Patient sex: F
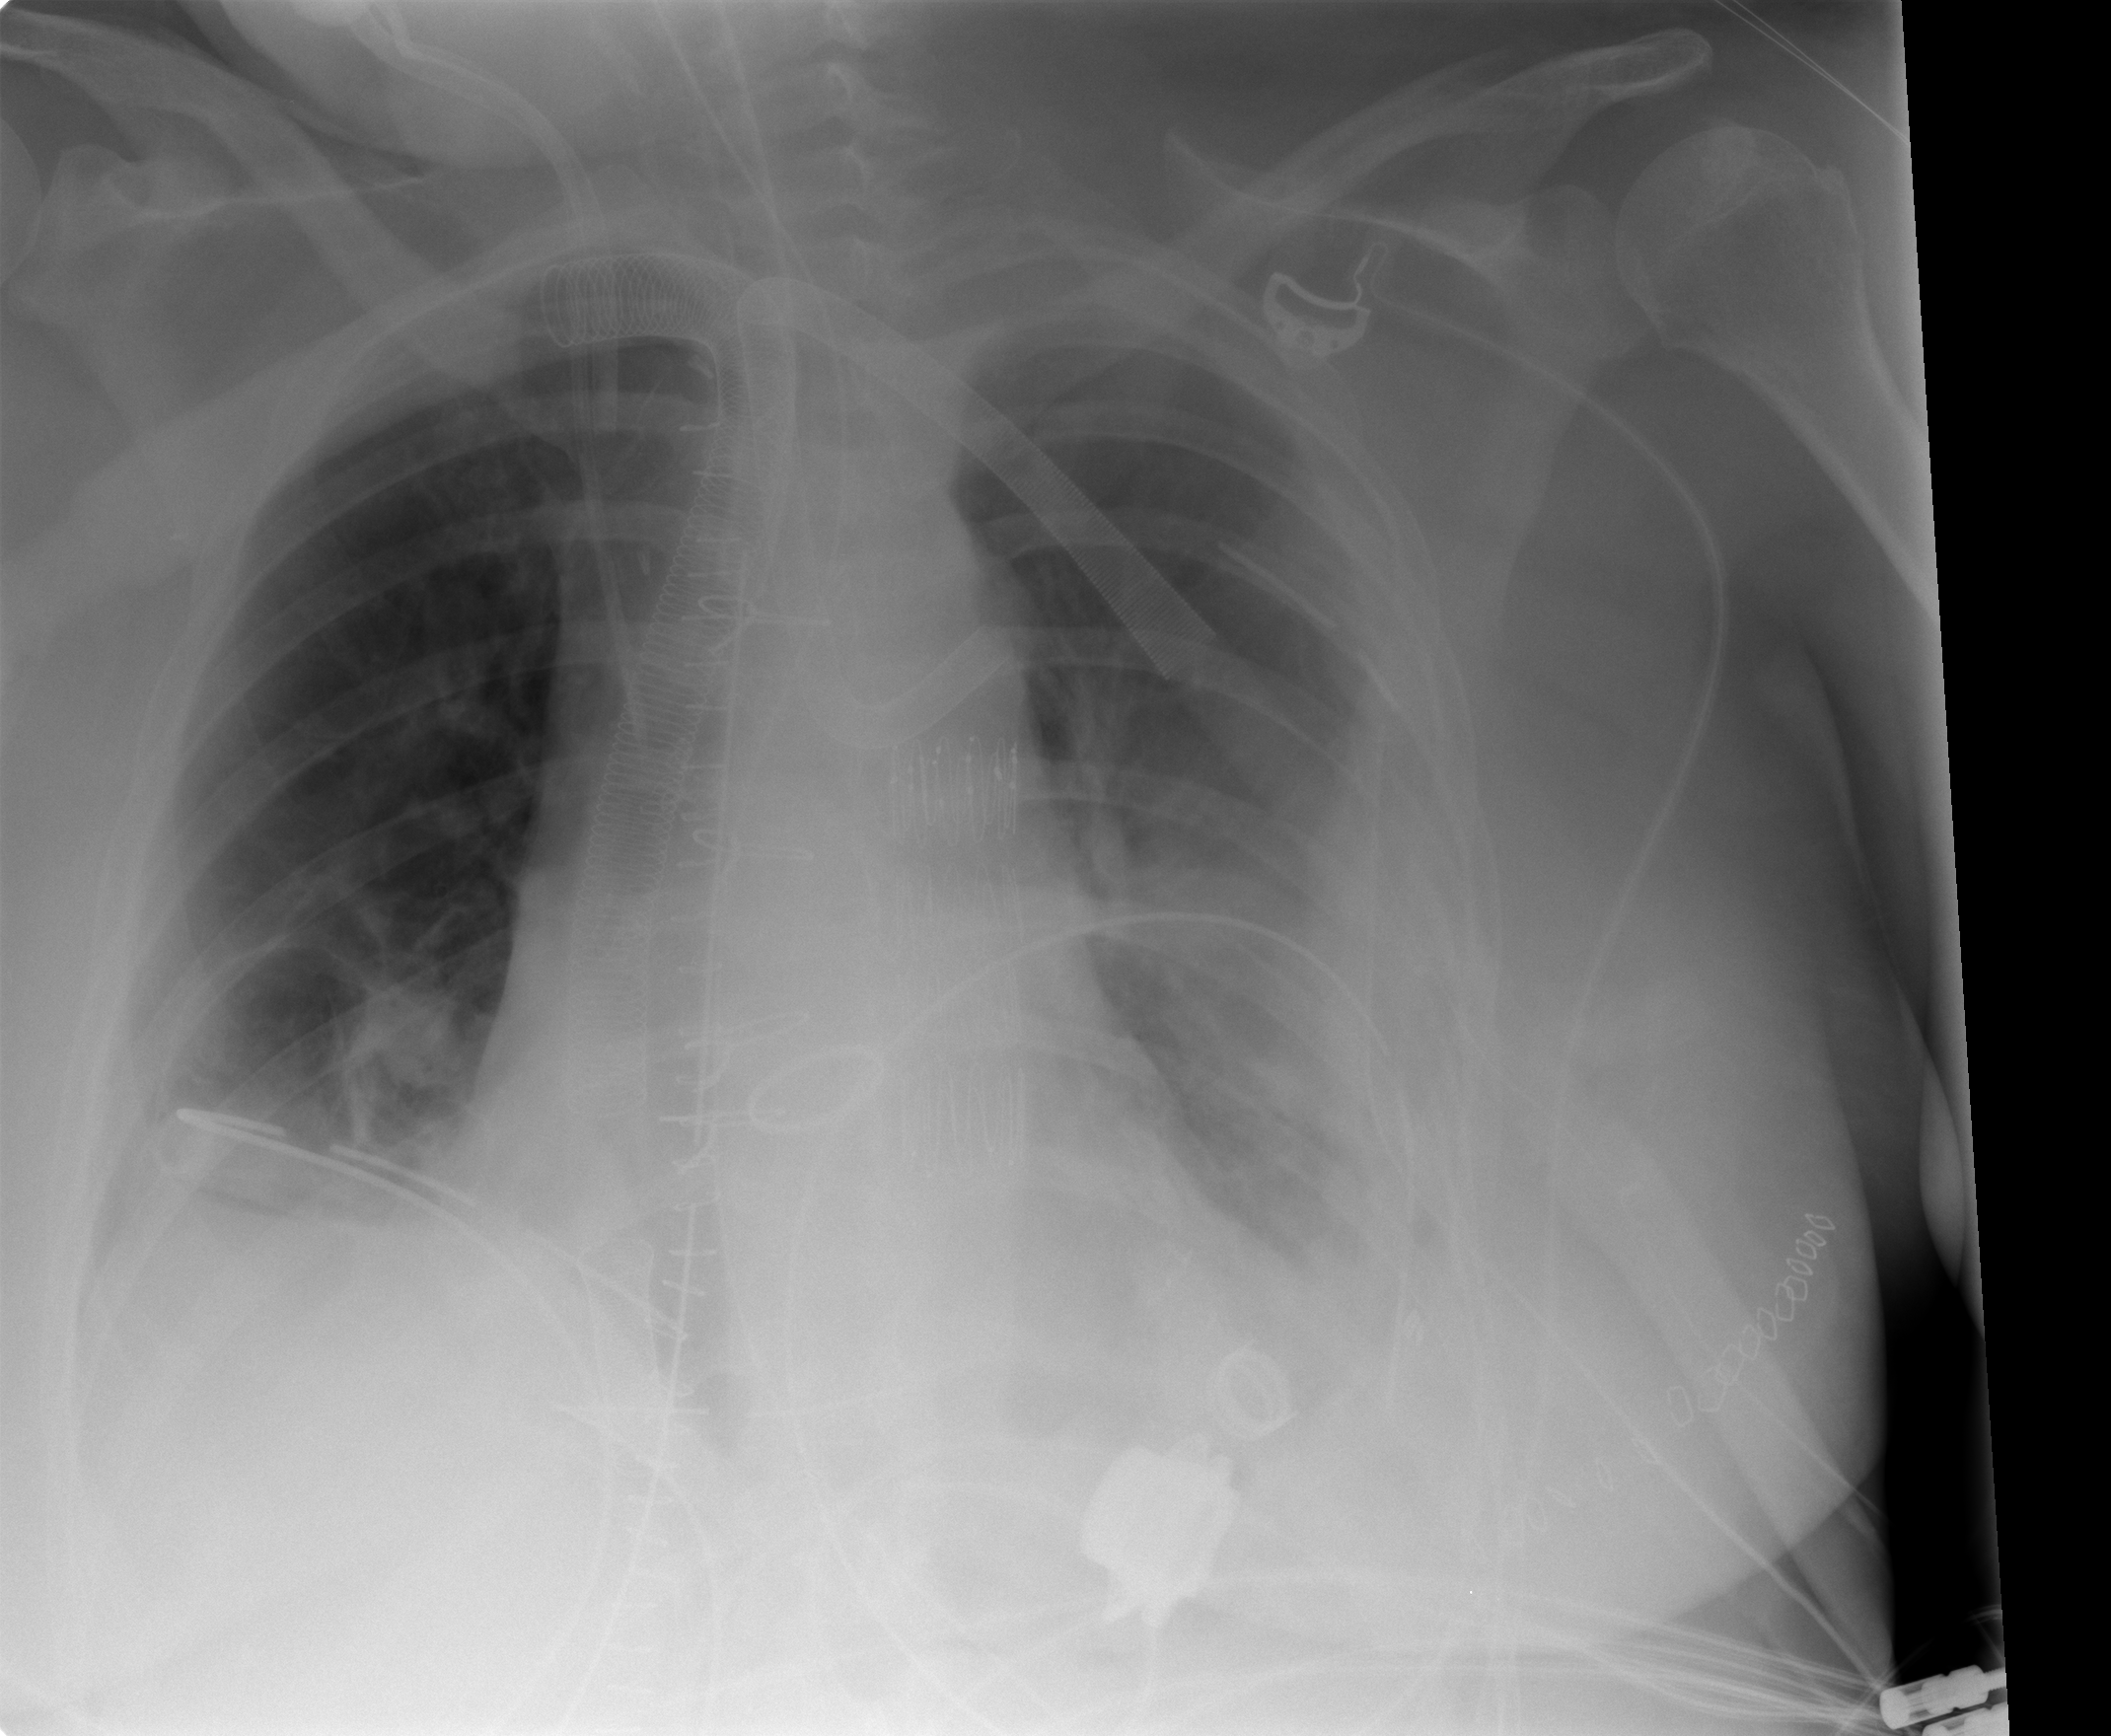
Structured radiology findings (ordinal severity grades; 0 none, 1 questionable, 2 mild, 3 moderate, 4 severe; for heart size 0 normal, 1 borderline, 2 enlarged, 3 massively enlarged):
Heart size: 1
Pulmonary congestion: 0
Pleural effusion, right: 1
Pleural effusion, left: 3
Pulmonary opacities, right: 0
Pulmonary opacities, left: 1
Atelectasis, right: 2
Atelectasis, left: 3